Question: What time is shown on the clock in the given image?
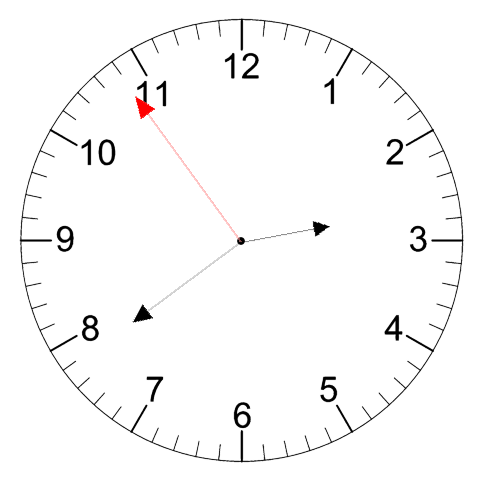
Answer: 02:38:54